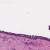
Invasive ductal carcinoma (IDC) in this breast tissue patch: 0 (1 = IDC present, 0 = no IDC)